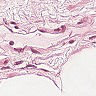
Metastatic tissue present: no